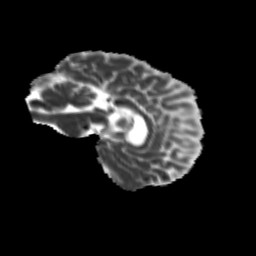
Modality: MD
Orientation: sagittal
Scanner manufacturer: siemens
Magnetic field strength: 3 T
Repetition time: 9.2 s
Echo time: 0.084 s